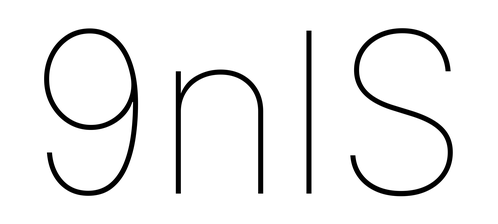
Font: Inter_Thin